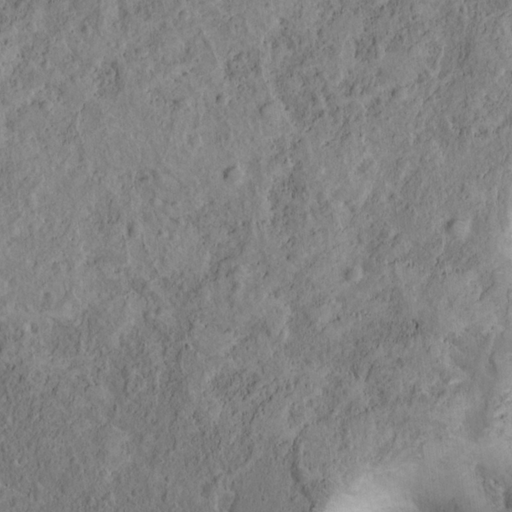
Classes present: Background, Cone